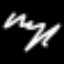
Label: squiggle